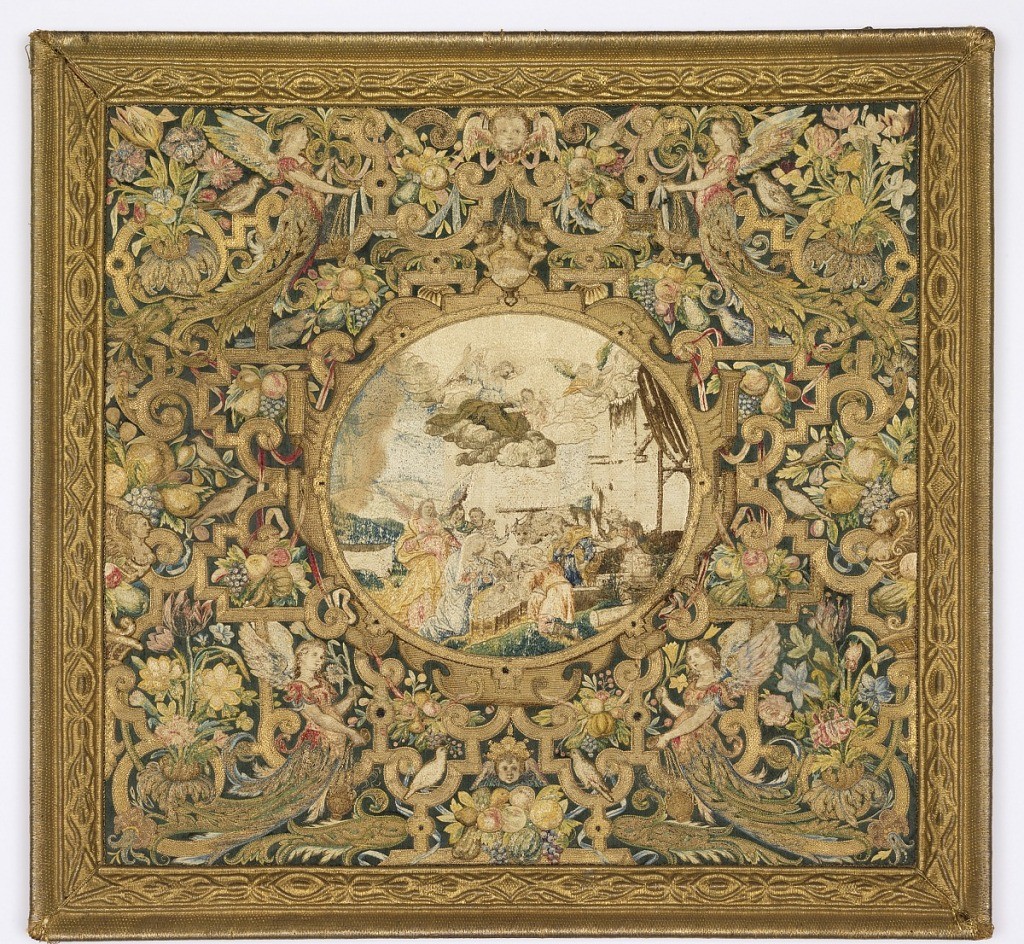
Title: Embroidered picture
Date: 16th century
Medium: silk, metal foil wrapped around silk core Technique: stem and split stitch embroidery
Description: Panel, almost square, of elaborate embroidery in silk and gold on ground of dark green satin. Central oval with embroidered pictorial representation of the "Adoration of the Christ Child," white background, figures in light colors and metal (worn center and upper right). Elaborate enframement of embroidered design in gold and colored silks. Strapwork pattern combined with flowers, fruit, birds, winged heads of cherubs, and sphinxes in profile. In each corner, an angelic figure, winged, bearing in right hand, a flower, in left, a censer. An embroidered frame in gold may be a later date.